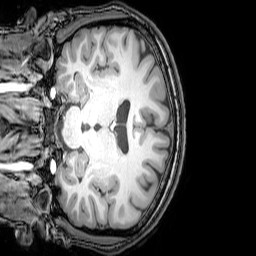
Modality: T1w
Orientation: coronal
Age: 23
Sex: female
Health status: healthy
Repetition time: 0.081 s
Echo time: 0.037 s